Question: I stumbled upon this code golf challenge: <URL>
and attempted my own solution, I was able to solve it with a scale of 1 pretty easily; but I cannot figure out how to scale the image properly here is what I have so far. The locations a - f refer to this image, which I how I laid out the display mappings:

'''
use strict;
use warnings;
my $charmap =
{ a => [split //, '_ __ _____'],
b => [split //, '||||| |||'],
c => [split //, '|| |||||||'],
d => [split //, '_ __ __ _ '],
e => [split //, '| | | | '],
f => [split //, '| ||| ||'],
g => [split //, ' _____ __']
};
my @nums = split //, shift;
my $scale = shift;
print ' ';
foreach ( @nums ) {
print fill('a', $_) . ' '
}
print "
";
foreach ( @nums ) {
print fill('f', $_) . fill('g', $_) . fill('b', $_)
}
print "
";
foreach ( @nums ) {
print fill('e', $_) . fill('d', $_) . fill('c', $_)
}
print "
";
sub fill {
my ($k, $n) = @_;
return $charmap->{$k}->[$n];
}
'''
when I run it for scale = 1:
'''
archer@mac$ perl print_as_led.pl <PHONE> 1
_ _ _ _ _ _ _ _
| | | _| _||_||_ |_ ||_||_|
|_| ||_ _| | _||_| ||_| |
'''
Any thoughts as to how I could get these to scale up by a factor? So when I run:
'''
archer@mac$ perl print_as_led.pl <PHONE> 2
'''
I would see:
'''
__ __ __ __ __ __ __ __
| | | | || || | || || |
| | | __| __||__||__ |__ ||__||__|
| | || | | || | || | |
|__| ||__ __| | __||__| ||__| |
'''
Any tips/help would be appreciated. I am not trying to create a golfed solution, just a regular one.
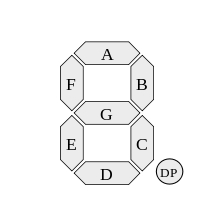
Answer: To expand horizontally, you'll want to reprint segments 'a', 'g', and 'd'.
To expand vertically, you'll want to reprint segments 'f' with 'b', and 'e' with 'c' on several lines, and with space in between them. It will work if the last part of your program looks like:
'''
print ' ';
foreach ( @nums ) {
print fill('a', $_) x $scale . ' ';
}
print "
";
foreach (2..$scale) {
foreach ( @nums ) {
print fill('f', $_) . ' ' x $scale . fill('b', $_)
}
print "
";
}
foreach ( @nums ) {
print fill('f', $_) . fill('g', $_) x $scale . fill('b', $_)
}
print "
";
foreach (2..$scale) {
foreach ( @nums ) {
print fill('e', $_) . ' ' x $scale . fill('c', $_)
}
print "
";
}
foreach ( @nums ) {
print fill('e', $_) . fill('d', $_) x $scale . fill('c', $_)
}
print "
";
'''